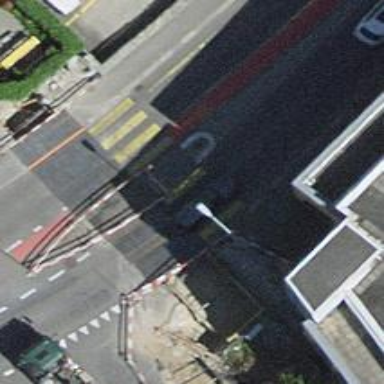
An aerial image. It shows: Uncontrolled zebra crossing with pedestrian island.